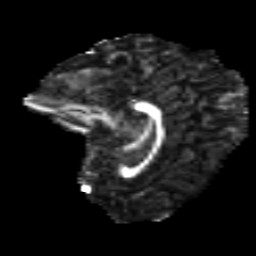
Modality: FA
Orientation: sagittal
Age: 16
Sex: male
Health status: ill
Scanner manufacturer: ge
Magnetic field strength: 3 T
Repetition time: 6.752 s
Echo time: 0.079 s